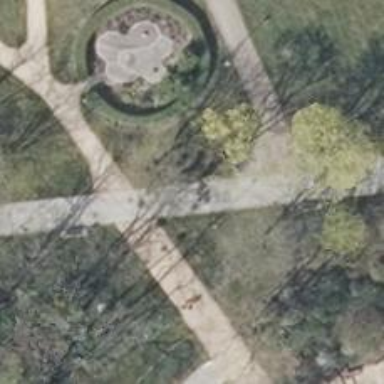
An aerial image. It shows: Paved footway.